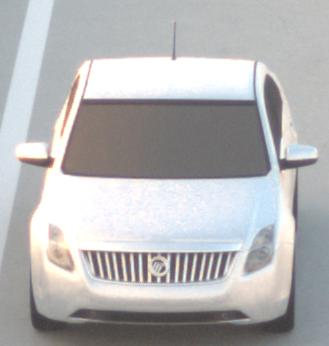
Make: Mercury
Model: Milan
Detailed model: -
Model produced from: 2009
Model produced until: 2010
Doors: 4
Color: white
Road condition: dry road
Daytime: sunrise or sunset
Contrast: medium contrast